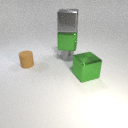
large gray metal cube above small gray metal cylinder